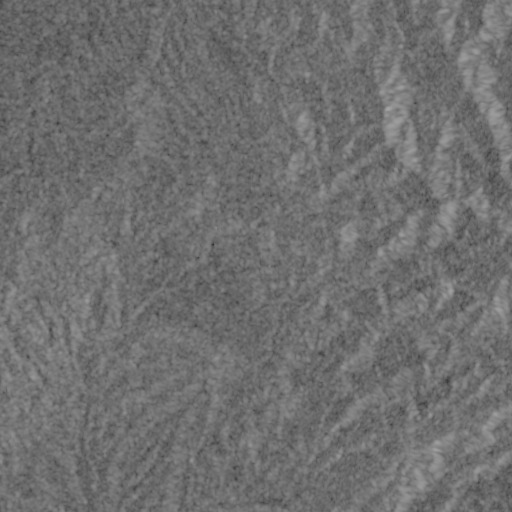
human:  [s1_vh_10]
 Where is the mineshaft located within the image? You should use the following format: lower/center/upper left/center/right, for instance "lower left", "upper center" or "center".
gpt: The mineshaft is located in the upper center of the image.
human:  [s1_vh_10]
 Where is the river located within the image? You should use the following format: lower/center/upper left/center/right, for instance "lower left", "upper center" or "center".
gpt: The river is located in the right of the image.
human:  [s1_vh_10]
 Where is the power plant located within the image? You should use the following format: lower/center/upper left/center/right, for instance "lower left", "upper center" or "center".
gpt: There is no power plant in the image.

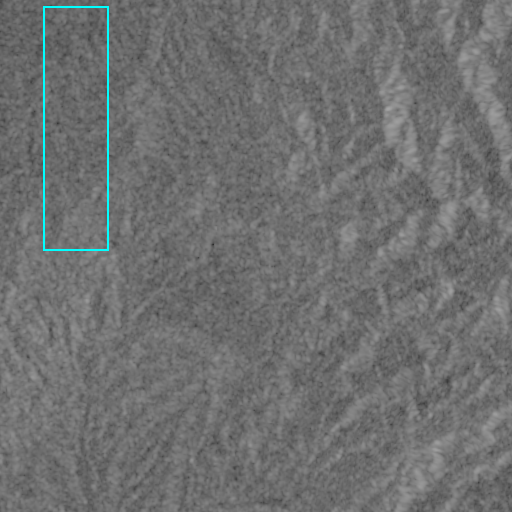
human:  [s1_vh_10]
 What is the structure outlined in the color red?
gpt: There is no red outline.
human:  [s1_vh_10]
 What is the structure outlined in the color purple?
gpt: There is no structure outlined in purple.